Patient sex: F
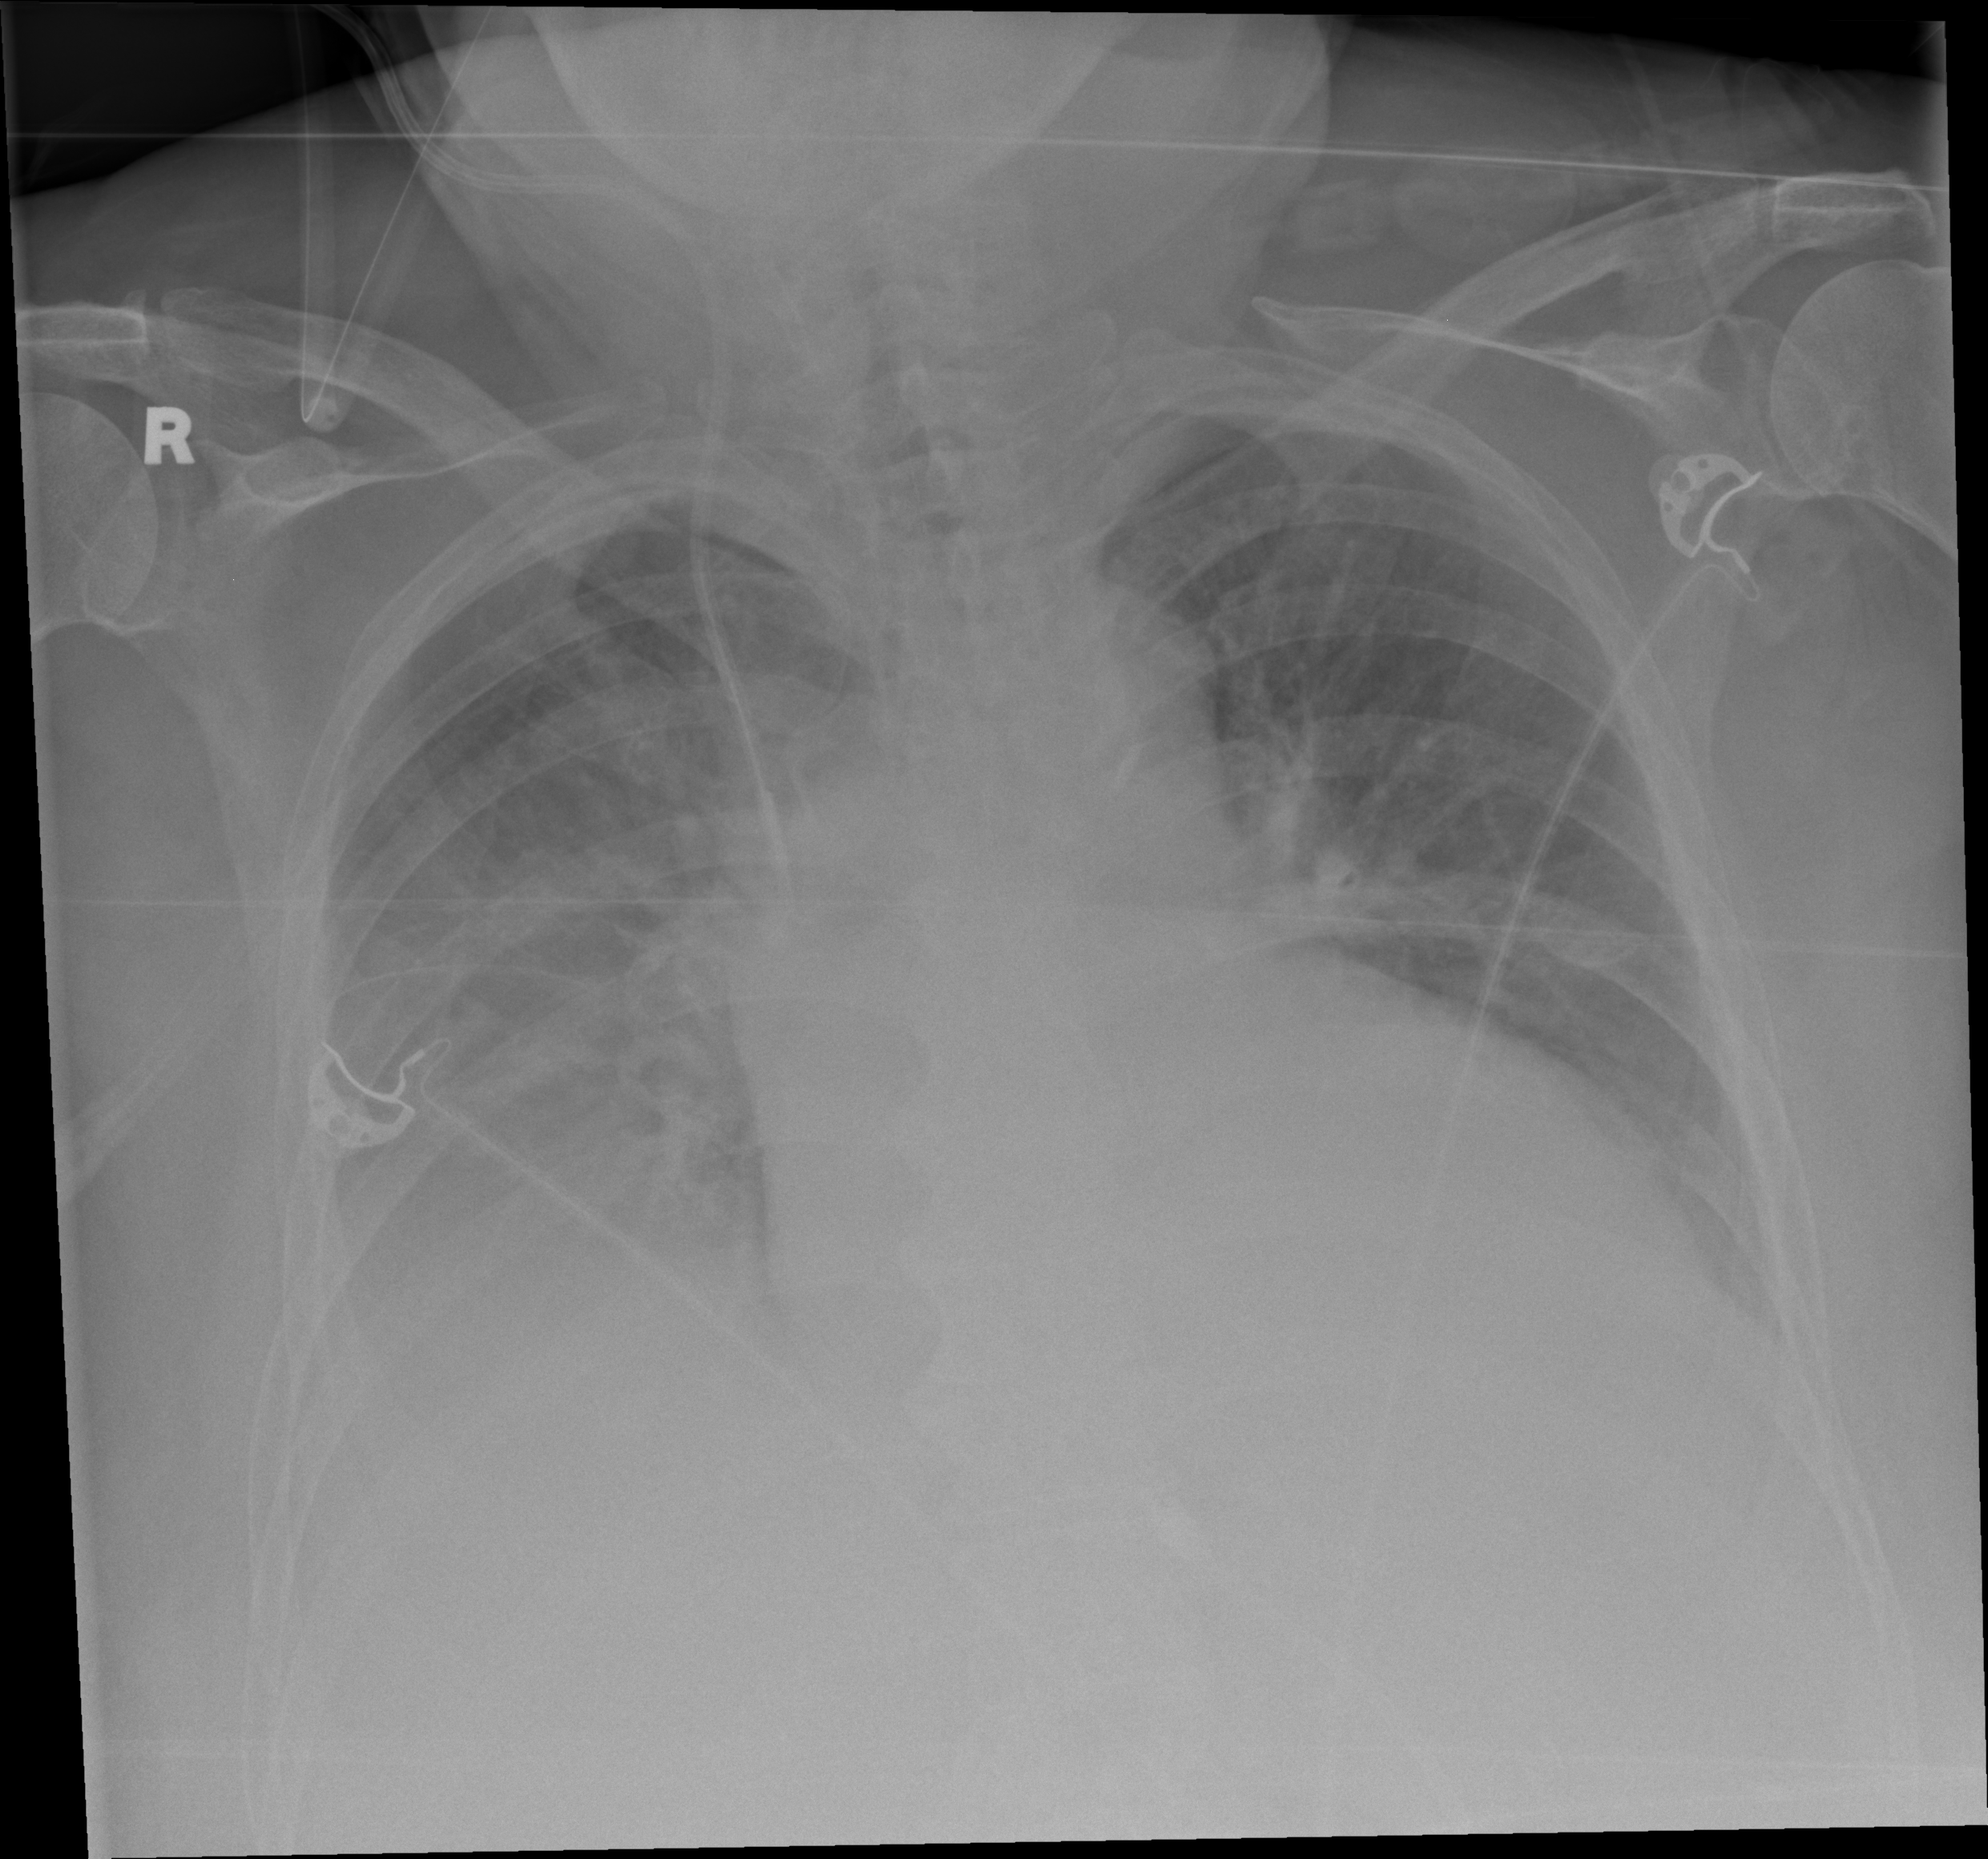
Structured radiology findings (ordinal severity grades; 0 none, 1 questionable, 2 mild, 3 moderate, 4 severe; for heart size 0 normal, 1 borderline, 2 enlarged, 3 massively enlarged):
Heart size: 2
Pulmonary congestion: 2
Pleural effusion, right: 3
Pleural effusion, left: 2
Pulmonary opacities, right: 2
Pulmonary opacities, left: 2
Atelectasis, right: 2
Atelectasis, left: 2